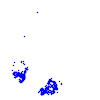
Particle: proton